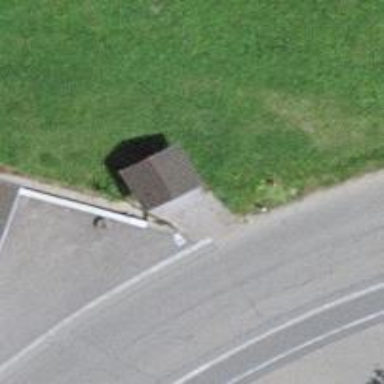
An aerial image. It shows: Bus stop with platform for public transport.